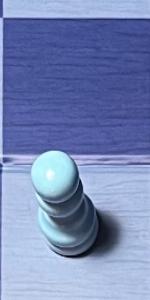
Label: Pawn_White